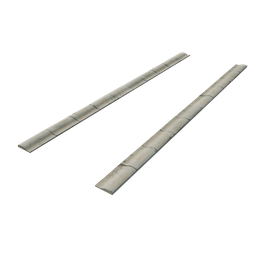
Label: architecture